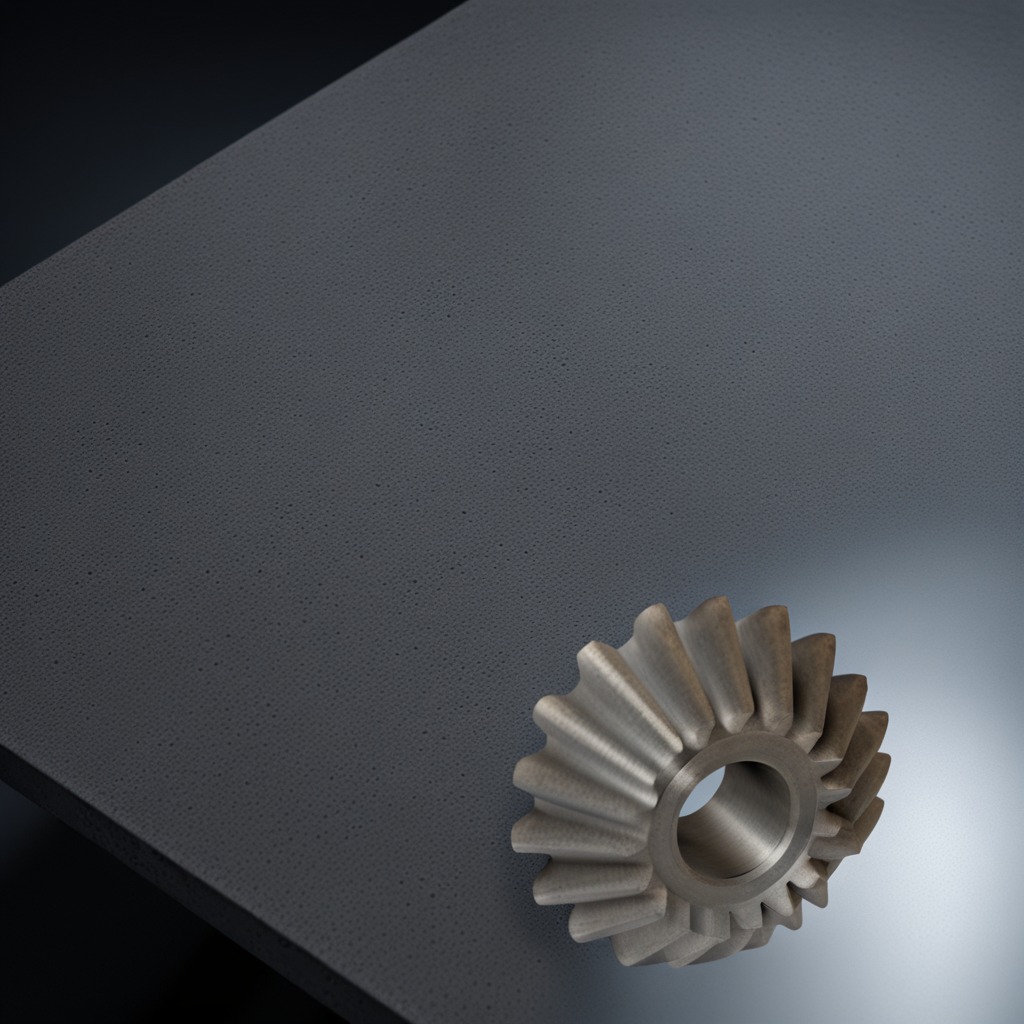
A steel gear with teeth is lying on the clean granite table inside a workshop at night.